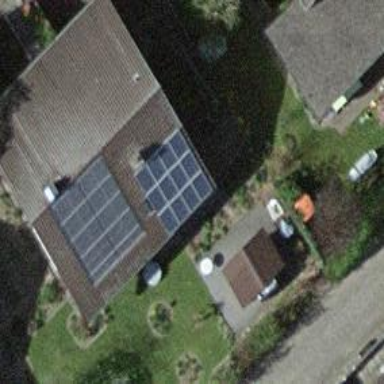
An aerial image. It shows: Solar photovoltaic panel generator.